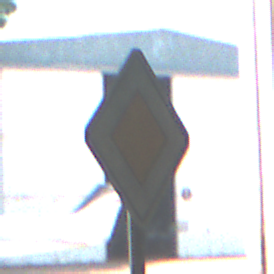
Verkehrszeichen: Vorfahrtsstrasse
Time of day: Midday
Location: Indoor (Urban)
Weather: NotSpecified
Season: NotSpecified
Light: Natural